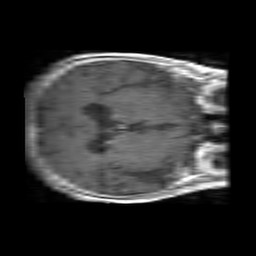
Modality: T1w
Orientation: axial
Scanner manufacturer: philips
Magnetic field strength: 3 T
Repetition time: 0.5247 s
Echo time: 0.01 s